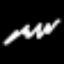
Label: squiggle